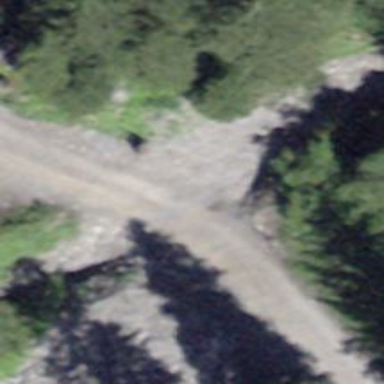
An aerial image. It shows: Track with grade 2 gravel surface.